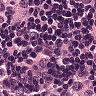
Metastatic tissue present: yes